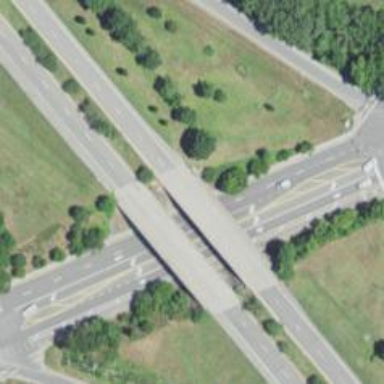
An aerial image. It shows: Bridge on trunk expressway.